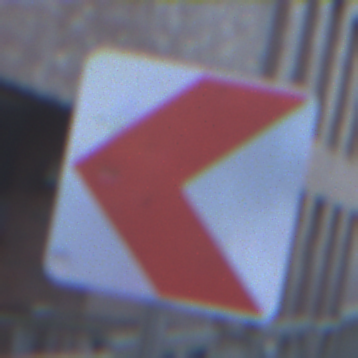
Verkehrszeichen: RichtungstafelnInKurvenKleinRechts
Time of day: SunriseSunset
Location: Outdoor (Urban)
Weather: Clear
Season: NotSpecified
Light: Natural